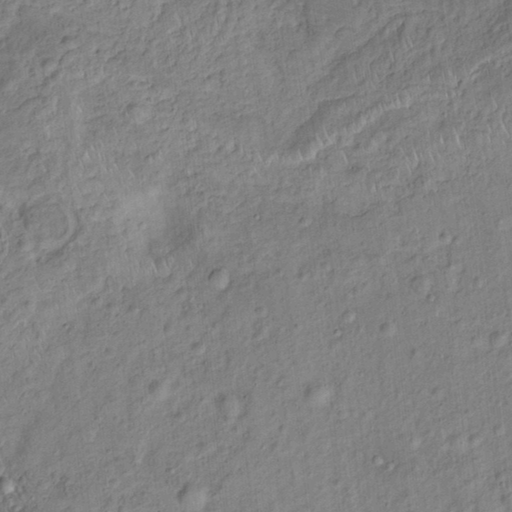
Objects detected: cone